Field crop: maize
Growth stage: 2
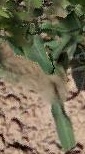
Species: maize